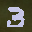
Label: 3